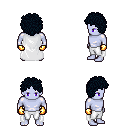
a pixel art fantasy rpg character, male body template, dark elf, purple skin, white cape, white pants, raven curly afro hairstyle, gold gloves, four views (front, back, left, right), 2x2 character sprite sheet, small pixel art, hard edges, no anti-aliasing